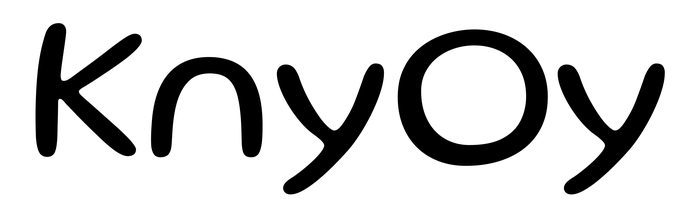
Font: Gluten_Light